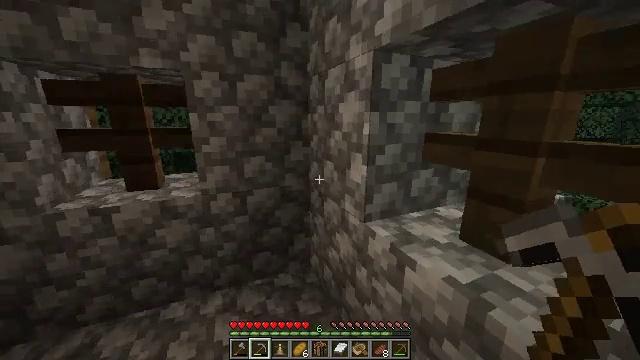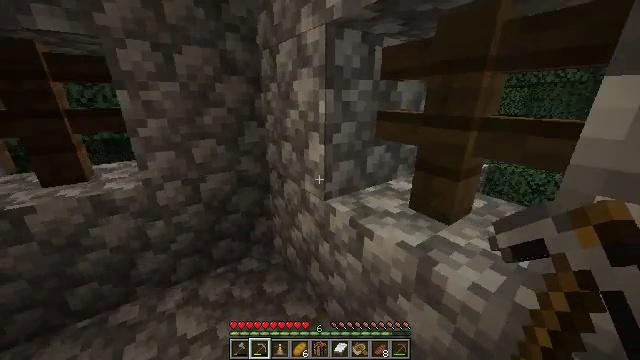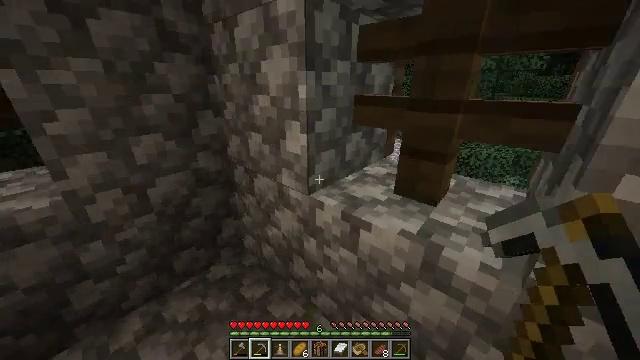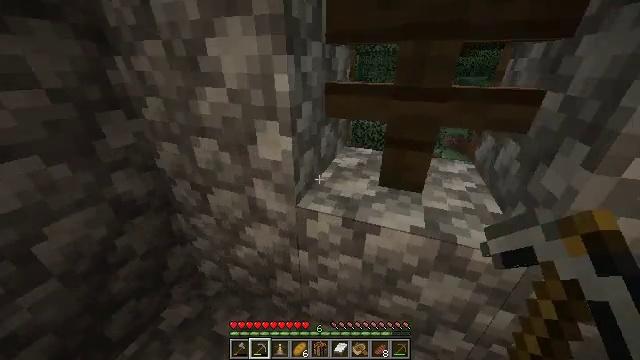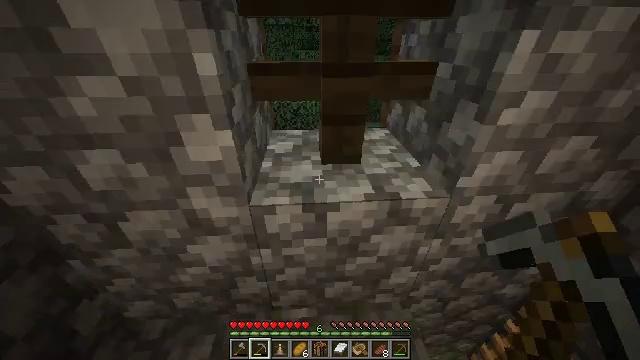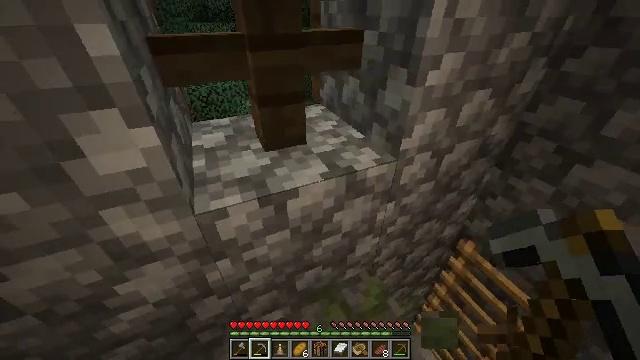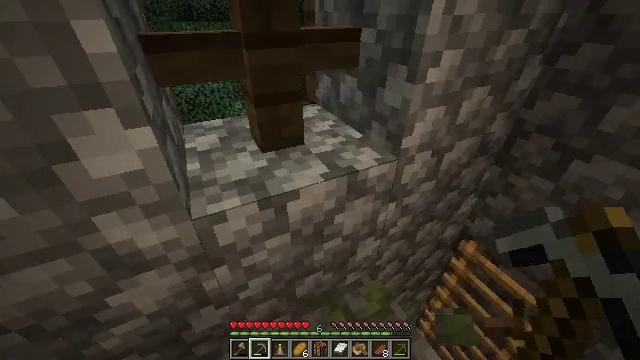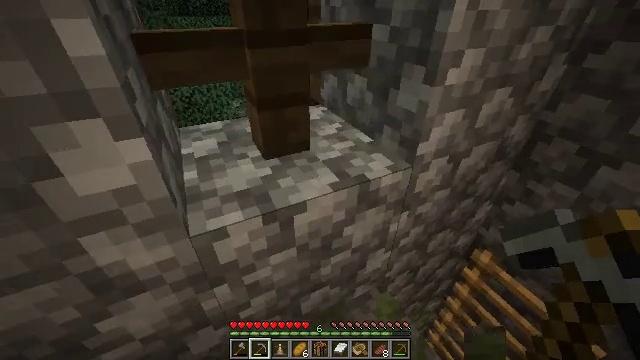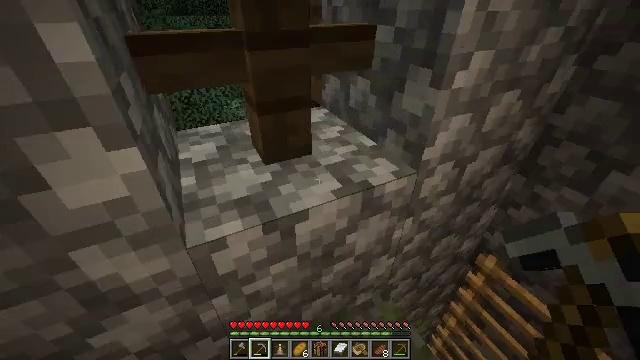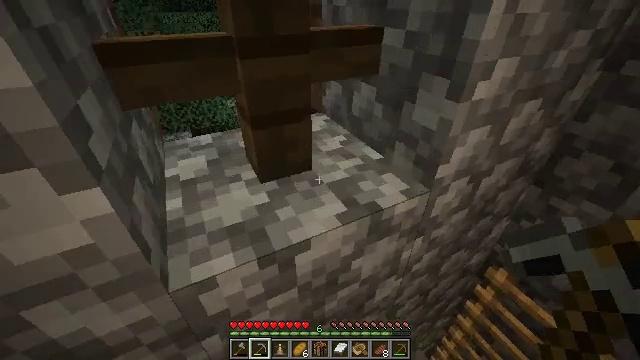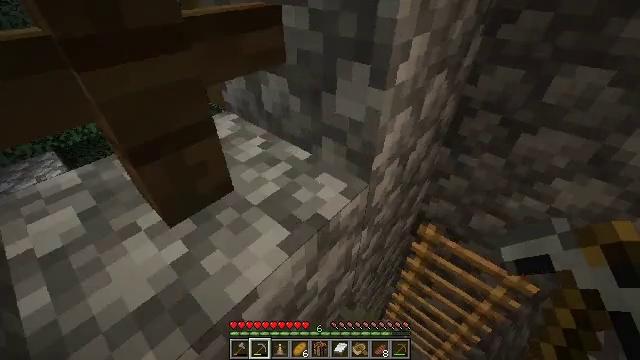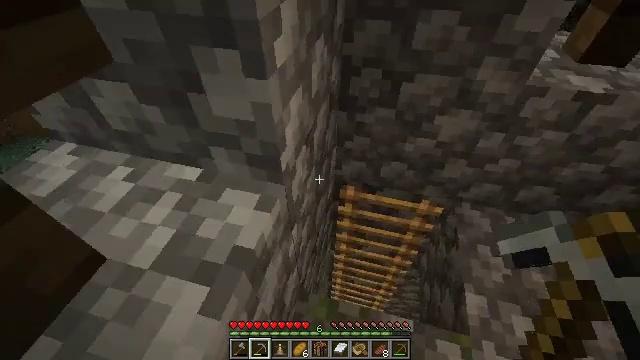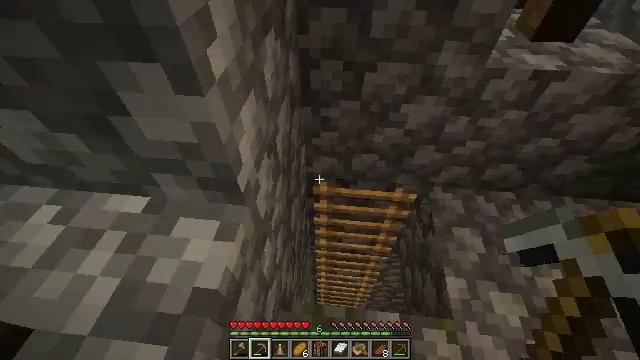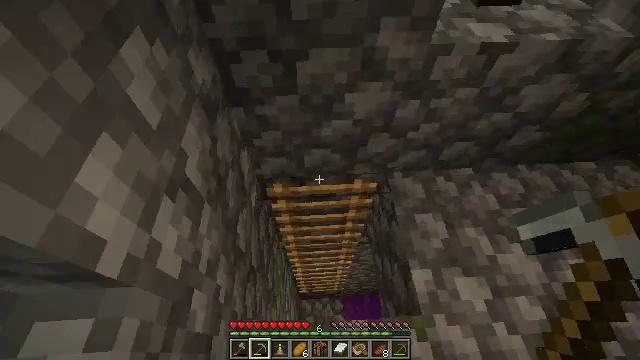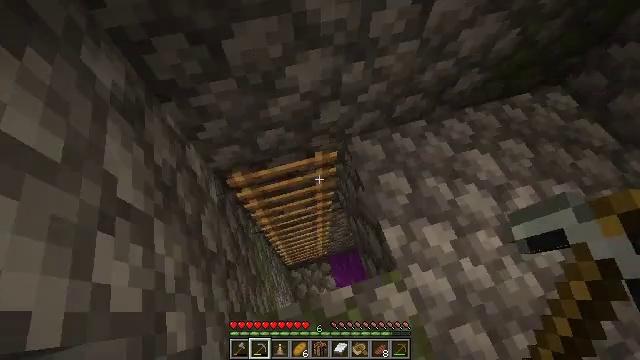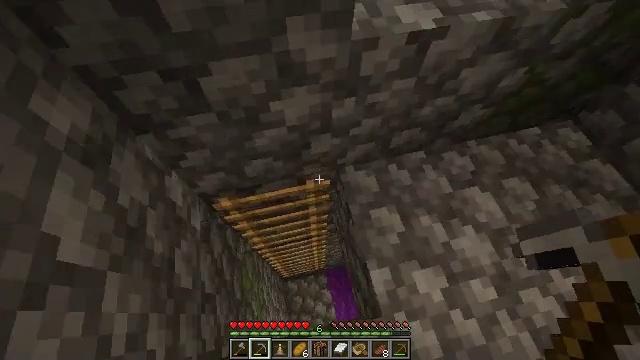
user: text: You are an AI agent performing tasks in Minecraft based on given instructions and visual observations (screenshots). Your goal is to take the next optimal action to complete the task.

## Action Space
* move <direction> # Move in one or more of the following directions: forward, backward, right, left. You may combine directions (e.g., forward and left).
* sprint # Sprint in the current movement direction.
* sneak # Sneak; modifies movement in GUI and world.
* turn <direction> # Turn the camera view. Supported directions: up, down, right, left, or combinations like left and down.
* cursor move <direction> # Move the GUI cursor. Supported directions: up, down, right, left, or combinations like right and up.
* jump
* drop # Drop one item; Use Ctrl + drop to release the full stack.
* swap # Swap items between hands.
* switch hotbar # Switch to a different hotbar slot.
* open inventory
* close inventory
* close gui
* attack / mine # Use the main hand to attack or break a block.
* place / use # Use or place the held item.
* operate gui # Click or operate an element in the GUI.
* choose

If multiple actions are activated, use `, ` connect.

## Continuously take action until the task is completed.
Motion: motion action
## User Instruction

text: Break the purple carpet block.
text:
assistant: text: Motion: move forward and move left, sprint, turn right and down
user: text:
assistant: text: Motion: move forward and move left, sprint, turn right and down
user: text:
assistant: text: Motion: move forward and move left, turn right and down
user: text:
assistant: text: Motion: turn right and down
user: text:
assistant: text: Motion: turn right and down
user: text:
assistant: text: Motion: turn right
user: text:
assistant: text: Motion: move forward
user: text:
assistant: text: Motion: move forward
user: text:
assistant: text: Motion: move forward
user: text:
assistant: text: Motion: move forward, turn right and down
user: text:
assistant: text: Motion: move forward, turn right and down
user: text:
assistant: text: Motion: move forward and move right, turn right and down
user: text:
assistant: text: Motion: move forward and move right, turn right and down
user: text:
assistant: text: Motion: move forward and move right, turn right and down
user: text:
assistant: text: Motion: move forward and move right, turn left
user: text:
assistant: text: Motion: move forward
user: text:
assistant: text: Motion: move forward
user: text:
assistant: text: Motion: no_op
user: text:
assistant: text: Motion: turn left and up
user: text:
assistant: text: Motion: turn left
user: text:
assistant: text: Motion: turn left and down
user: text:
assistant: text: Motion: turn left and down
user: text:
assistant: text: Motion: turn left
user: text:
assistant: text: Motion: move forward
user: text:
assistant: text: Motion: move forward
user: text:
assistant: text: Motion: move forward
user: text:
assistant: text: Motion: turn left
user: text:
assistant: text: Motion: turn left and down
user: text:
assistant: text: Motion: turn left and down
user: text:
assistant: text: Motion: turn left and down